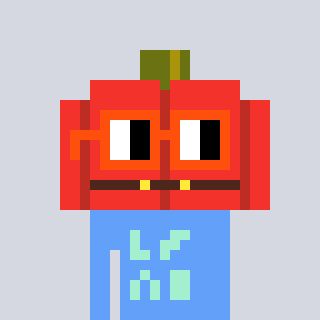
a pixel art character with square orange glasses, a pumpkin-shaped head and a blue-colored body on a cool background